Question: Facing error while executing a query for :
Find the location, pallet, case, part numbers, and total unit quantity by part number
'''
[select l.stoloc,
il.lodnum,
ins.subnum,
p.prtnum,
sum(i.untqty)
from invdtl as i
inner
join invsub as ins
on i.subnum = ins.subnum
inner
join invlod as il
on il.lodnum = ins.lodnum
inner
join locmst as l
on l.stoloc = il.stoloc
and l.wh_id = il.wh_id
inner
join prtmst as p
on p.prtnum = i.prtnum
where l.stoloc = '10A10B'
group by p.prtnum] catch(-1403)
'''
This is written in MOCA language if you don't know about MOCA kindly ignore catch and square brackets and please help me out to find the correct query.
Currently I am getting following error while executing the above query:

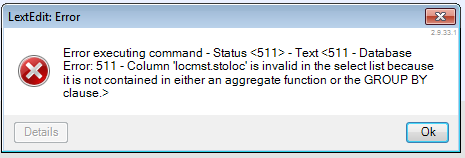
Answer: In your query you are aggregating 'SUM()' of 'i.untqty' other columns will have multiple values either you have to include it in your 'group by' clause or apply aggregate functions on them. Depending on the your requirements.
'''
select l.stoloc,
il.lodnum,
ins.subnum,
p.prtnum,
sum(i.untqty)
from invdtl as i
inner
join invsub as ins
on i.subnum = ins.subnum
inner
join invlod as il
on il.lodnum = ins.lodnum
inner
join locmst as l
on l.stoloc = il.stoloc
and l.wh_id = il.wh_id
inner
join prtmst as p
on p.prtnum = i.prtnum
where l.stoloc = '10A10B'
group by p.prtnum,l.stoloc,il.lodnum,ins.subnum
'''
I am currently applying the 'Group By' but you need to apply your related aggregate functions or 'Group by' clause.